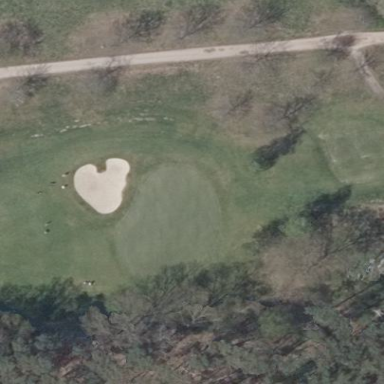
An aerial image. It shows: Golf green.